Question: Consider the following code:
'''
import tkinter as tk
FONT="Arial 20 bold"
app = tk.Tk()
tk.Entry(app,text="hi", font=FONT).pack()
tk.Entry(app,text="hi", font=FONT).pack()
app.mainloop()
'''

This animation shows, that the text contents are connected one to the other: change in one entry automatically updates the other one. Notice that text options are not bounded to any stringVar object but to a .
Curiously, if text options are initialized to litteral string, for instance "hi and Hi", entry contents become unrelated.
Is this the expected behavior?
### [edit]: Addition to the description of this strange behavior:
With three entries, the two that have the same text are also linked:
'''
import tkinter as tk
FONT="Arial 20 bold"
app = tk.Tk()
tk.Entry(app, text="hi", font=FONT).pack()
tk.Entry(app, text="there", font=FONT).pack()
tk.Entry(app, text="hi", font=FONT).pack()
app.mainloop()
'''
Even if these entries are assigned to distinct variables:
'''
import tkinter as tk
FONT="Arial 20 bold"
app = tk.Tk()
a = tk.Entry(app, text="hi", font=FONT).pack()
b = tk.Entry(app, text="there", font=FONT).pack()
c = tk.Entry(app, text="hi", font=FONT).pack()
app.mainloop()
'''
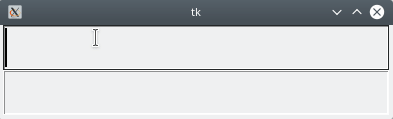
Answer: The problem lies with the 'text' parameter actually. By passing 'text' you are creating a 'textvariable' of the 'Entry' widget:
'''
import tkinter as tk
FONT="Arial 20 bold"
app = tk.Tk()
a = tk.Entry(app, text="hi", font=FONT)
b = tk.Entry(app, text="there", font=FONT)
c = tk.Entry(app, text="hi", font=FONT)
for i in (a,b,c):
i.pack()
print (i["textvariable"])
app.mainloop()
'''
To fix this problem - simply don't pass 'text' as a parameter. I don't think you need it anyways.